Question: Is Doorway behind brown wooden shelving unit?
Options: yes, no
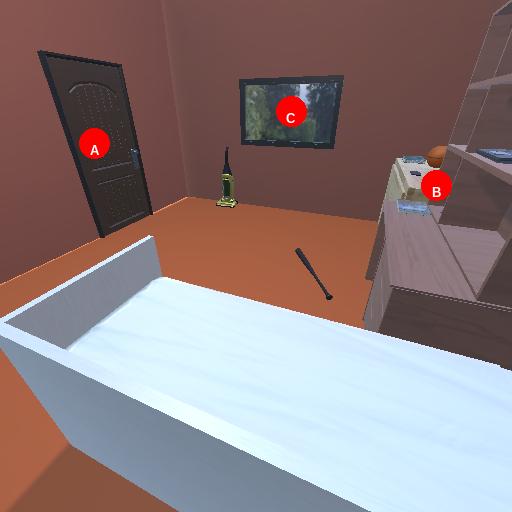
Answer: yes